Question: Let's assume we have a text that contains a Unicode character that cannot be displayed because our font has no corresponding glyph. Usually, a placeholder is displayed instead, e.g. a rectangular block thingy (see screenshot).
Is there a "glyph not found" character that reliably produces this glyph? I'd like to write something like '"If the following text contains <insert character here> then you need another font..."' in a UI.
By the way, I am not talking about (<URL>. This one is displayed when a Unicode character could not be correctly decoded from a data stream. It does not necessarily produce the same glyph:

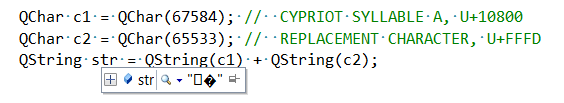
Answer: No, there is no "glyph not found" character. Different programs use different graphic presentations. An empty narrow rectangle is a common rendering, but not the only one. It could also be a rectangle with a question mark in it or with the code number of the character, in hexadecimal, in it.
So it is better to e.g. display a small image of the character along with the character itself, so that the reader can compare them.